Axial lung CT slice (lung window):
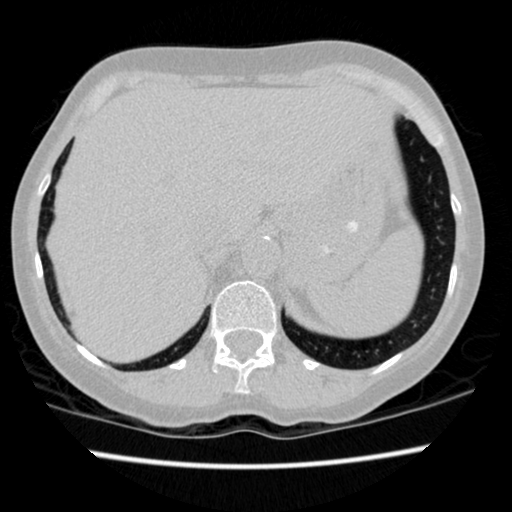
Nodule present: no